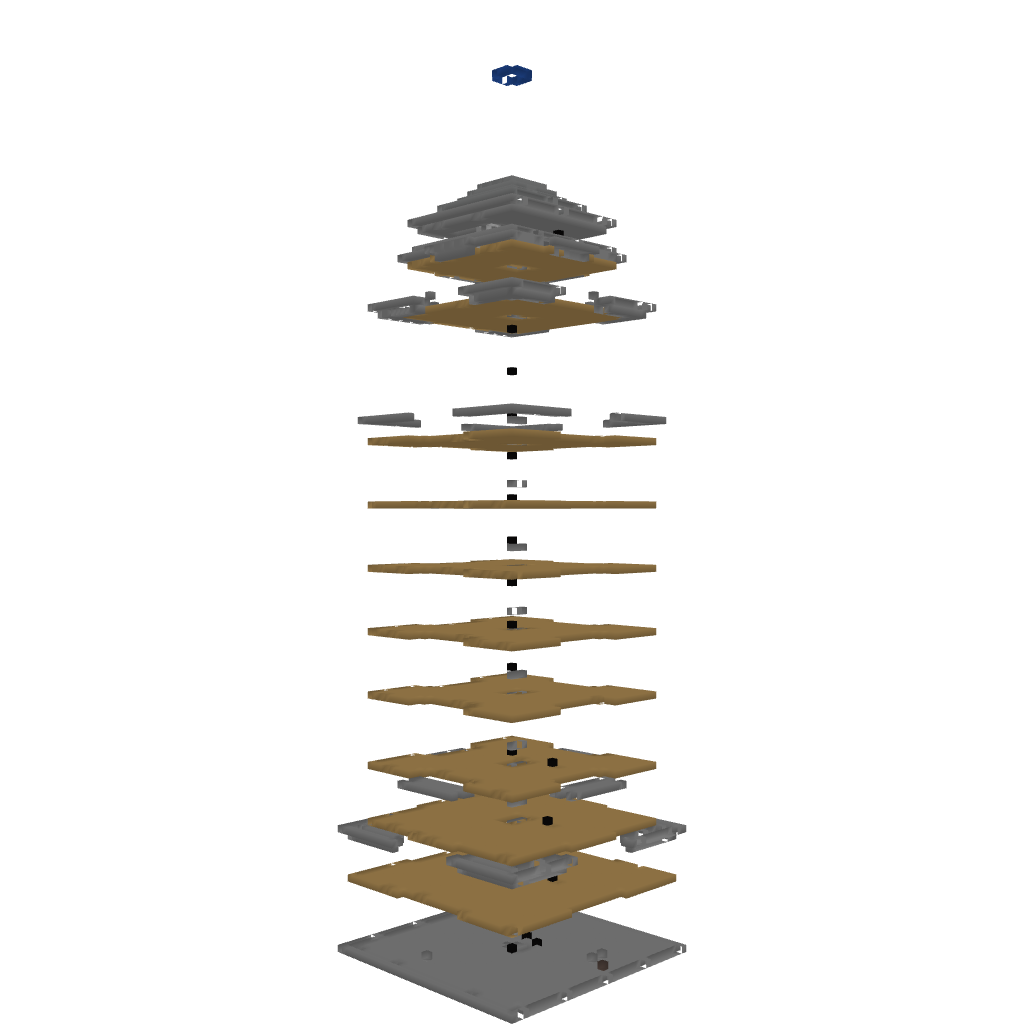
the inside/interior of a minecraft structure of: Empire State Building